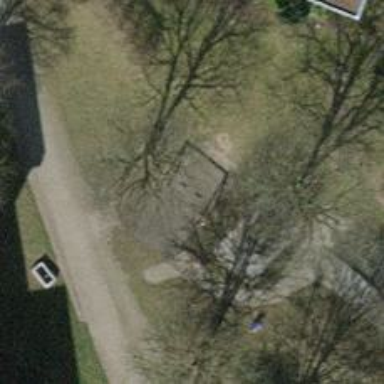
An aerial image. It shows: Playground with swings.